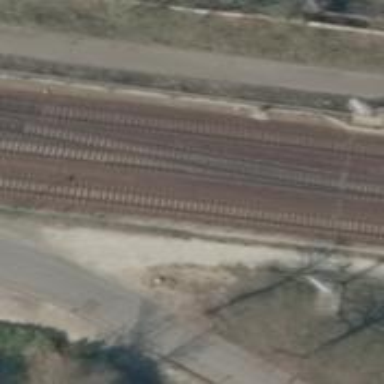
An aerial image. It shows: Railway signal.